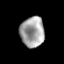
Tissue: prostate
Cell type: T cells
Senescence score: 0.7204
Nuclear area (px): 714
Mean DAPI intensity: 162.162